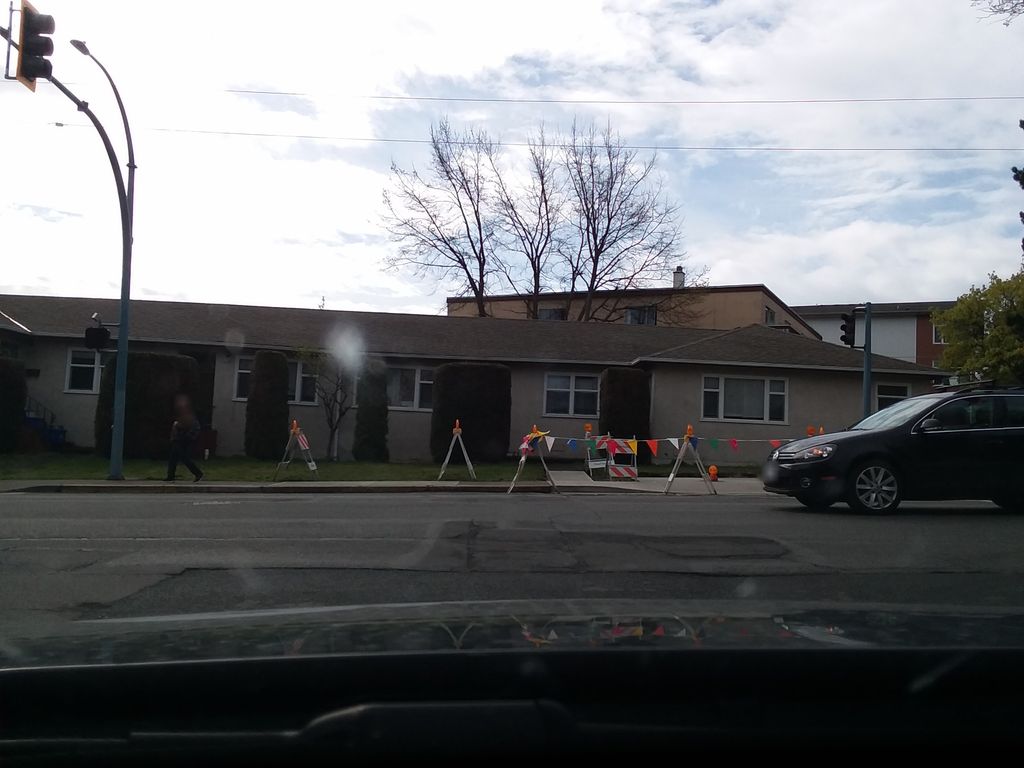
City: victoria